Question: I like the achartengine charting library for Android, but I keep getting this problem. I want the activity to redraw a chart for different data sets from my db (going back different amounts of time) on a button click. I have three buttons in the activity along with the chart (below the listview that contains the chart). Everything works except some extra garbage characters are drawn behind a button after it is pressed. It doesn't happen on the first press of a button, but on the press of a button (doesn't matter which) the garbage appears.
My Layout:
'''
<RelativeLayout xmlns:android="http://schemas.android.com/apk/res/android"
android:layout_width="fill_parent"
android:layout_height="fill_parent"
android:orientation="vertical" >
<LinearLayout
android:id="@+id/chart"
android:layout_width="fill_parent"
android:layout_height="wrap_content"
android:orientation="horizontal"
android:background="#000000"/>
<Button
android:id="@+id/oneMonth"
android:layout_width="wrap_content"
android:layout_height="wrap_content"
android:layout_alignParentBottom="true"
android:layout_alignParentLeft="true"
android:layout_marginLeft="25dp"
android:text="@string/OneMonth" />
<Button
android:id="@+id/twoMonth"
android:layout_width="wrap_content"
android:layout_height="wrap_content"
android:layout_alignParentBottom="true"
android:layout_centerHorizontal="true"
android:text="@string/TwoMonth" />
<Button
android:id="@+id/threeMonth"
android:layout_width="wrap_content"
android:layout_height="wrap_content"
android:layout_alignParentBottom="true"
android:layout_alignParentRight="true"
android:layout_marginRight="25dp"
android:text="@string/ThreeMonth" />
</RelativeLayout>
'''
My activity:
'''
import java.text.DateFormat;
import java.text.ParseException;
import java.text.SimpleDateFormat;
import java.util.ArrayList;
import java.util.Date;
import java.util.List;
import org.achartengine.ChartFactory;
import org.achartengine.GraphicalView;
import org.achartengine.chart.PointStyle;
import org.achartengine.model.TimeSeries;
import org.achartengine.model.XYMultipleSeriesDataset;
import org.achartengine.renderer.XYMultipleSeriesRenderer;
import org.achartengine.renderer.XYSeriesRenderer;
import android.app.Activity;
import android.database.Cursor;
import android.graphics.Color;
import android.os.Bundle;
import android.view.View;
import android.view.View.OnClickListener;
import android.widget.Button;
import android.widget.LinearLayout;
import android.widget.Toast;
public class Plot extends Activity{
/** Called when the activity is first created. */
private XYMultipleSeriesDataset mDataset;
private XYMultipleSeriesRenderer mRenderer;
List<double[]> values = new ArrayList<double[]>();
private GraphicalView mChartView;
private TimeSeries time_series;
private final String RANGE = "range";
LinearLayout layout;
@Override
protected void onCreate(Bundle savedInstanceState) {
super.onCreate(savedInstanceState);
setContentView(R.layout.plot);
layout = (LinearLayout)findViewById(R.id.chart);
final Button set30 = (Button)findViewById(R.id.oneMonth);
final Button set60 = (Button)findViewById(R.id.twoMonth);
final Button set90 = (Button)findViewById(R.id.threeMonth);
set30.setOnClickListener(new OnClickListener(){
@Override
public void onClick(View arg0) {
setUpChart(-30);
}});
set60.setOnClickListener(new OnClickListener(){
@Override
public void onClick(View arg0) {
setUpChart(-60);
}});
set90.setOnClickListener(new OnClickListener(){
@Override
public void onClick(View arg0) {
setUpChart(-90);
}});
}
@Override
protected void onResume() {
super.onResume();
setUpChart(-30);
}
private void fillData(int x) {
DataBaseHelper helper = new DataBaseHelper(this.getApplicationContext());
helper.open(DataBaseHelper.READABLE);
Cursor cursor = helper.getDaysSoManyDaysInThePast(x);
if(cursor.getCount() != 0){
DateFormat formatter ;
Date date = null;
formatter = new SimpleDateFormat(DataBaseHelper.DATE_FORMAT);
String s;
int dateCol = cursor.getColumnIndex("date");
int caffCol = cursor.getColumnIndex("sum(mgCaffeine)");
for(cursor.moveToFirst(); !cursor.isAfterLast(); cursor.moveToNext()){
s = cursor.getString(dateCol);
try {
date = (Date)formatter.parse(s);
} catch (ParseException e) {
// TODO Auto-generated catch block
e.printStackTrace();
Toast.makeText(this, e.getMessage(), Toast.LENGTH_SHORT).show();
}
int caff = cursor.getInt(caffCol);
time_series.add(date, caff);
}
}else{
Toast.makeText(this, "No data", Toast.LENGTH_SHORT).show();
}
helper.close();
}
private void setUpChart(int x){
mDataset = new XYMultipleSeriesDataset();
mRenderer = new XYMultipleSeriesRenderer();
mRenderer.setAxisTitleTextSize(16);
mRenderer.setChartTitleTextSize(20);
mRenderer.setLabelsTextSize(15);
mRenderer.setLegendTextSize(20);
mRenderer.setPointSize(3f);
XYSeriesRenderer r = new XYSeriesRenderer();
r.setColor(Color.GREEN);
r.setPointStyle(PointStyle.CIRCLE);
r.setFillPoints(true);
mRenderer.addSeriesRenderer(r);
mRenderer.setClickEnabled(true);
mRenderer.setSelectableBuffer(20);
mRenderer.setPanEnabled(true);
time_series = new TimeSeries("test");
mDataset.addSeries(time_series);
fillData(x);
mChartView = ChartFactory.getTimeChartView(this, mDataset, mRenderer,
DataBaseHelper.DATE_FORMAT);
layout.removeAllViews();
layout.addView(mChartView);
}
}
'''
Here's a picture  The garbage is behind the bottom part of the button. Any help would be appreciated.
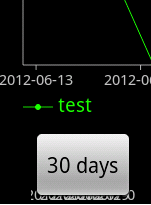
Answer: I found a way to fix it --- enclose the buttons in a relativelayout and give the linealayout that has the chart a bottom margin of 50dp.